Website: home-depot
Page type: review-order
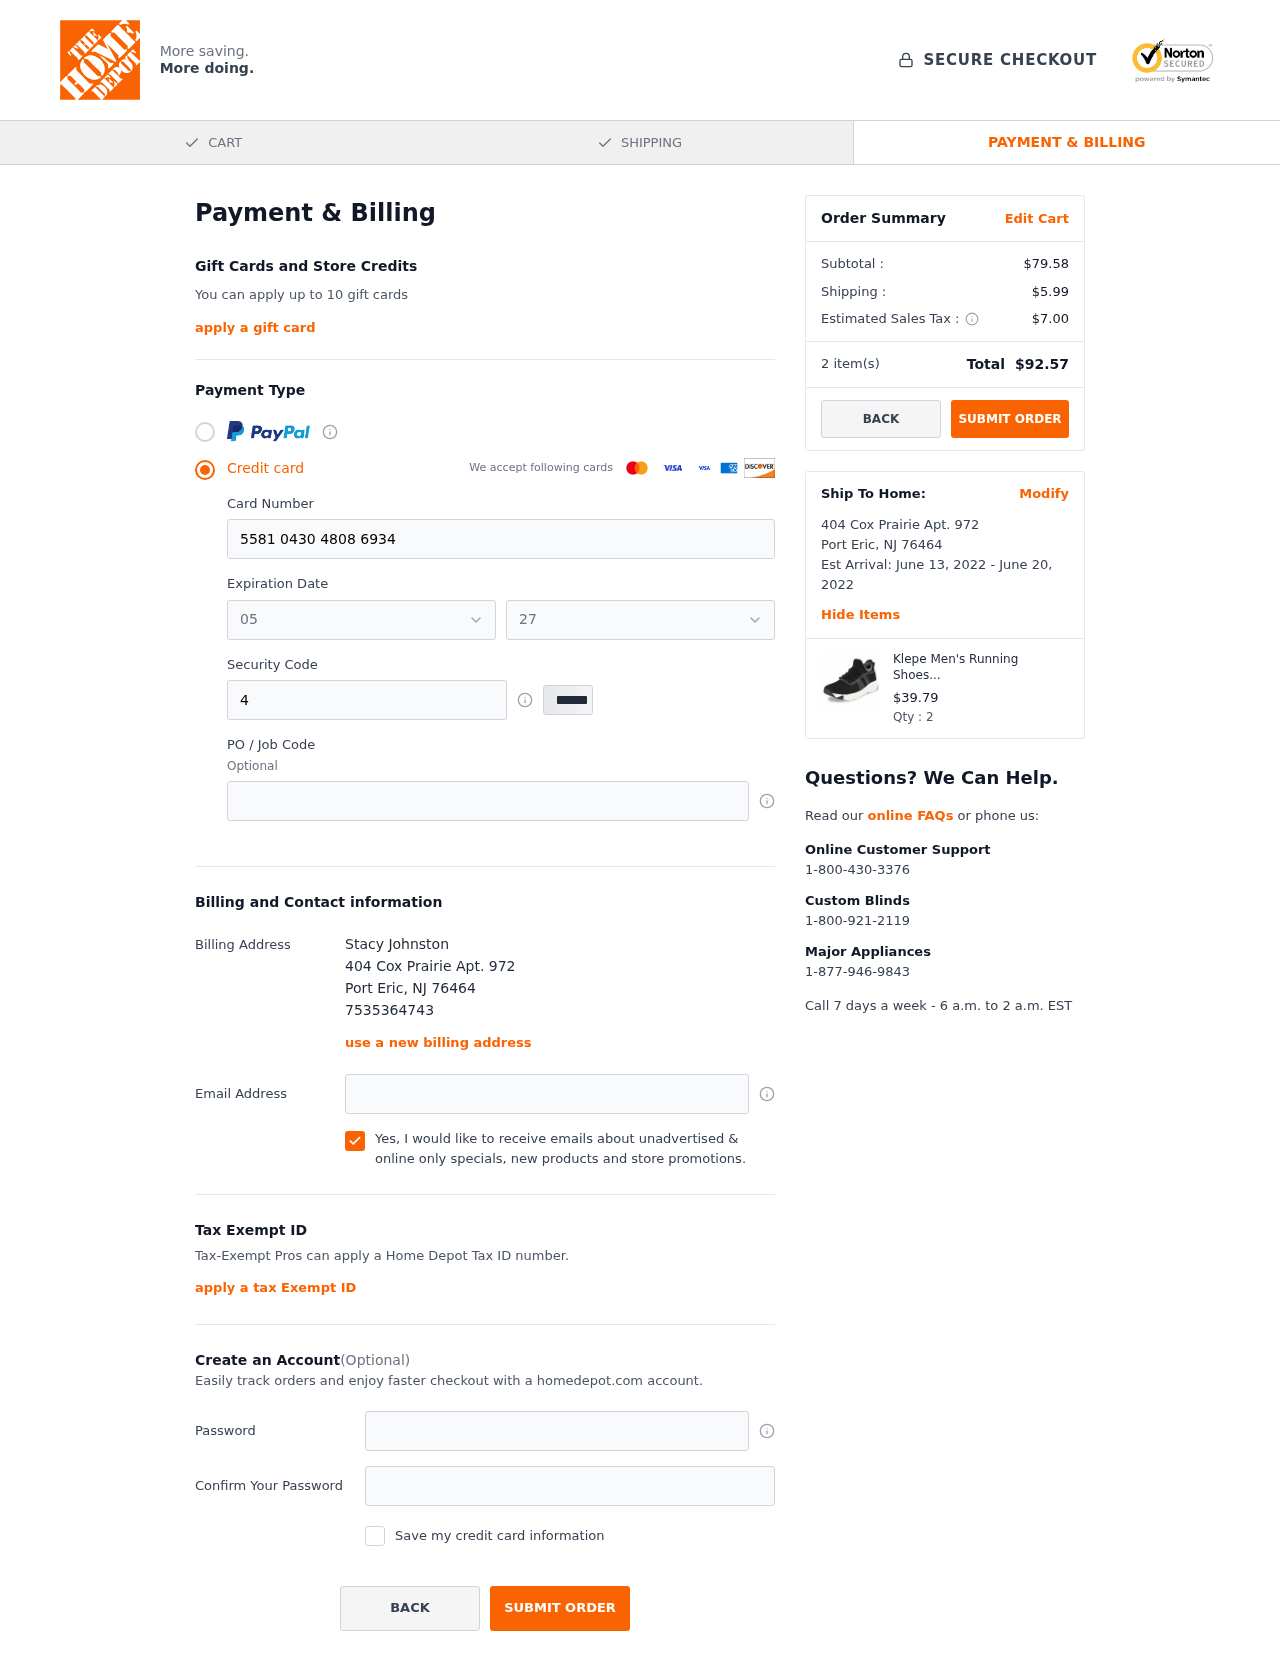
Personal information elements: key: PII_CARD_EXPIRY_MONTH
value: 05
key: PII_CARD_EXPIRY_YEAR
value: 27
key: PII_CITY
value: Port Eric
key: PII_FULLNAME
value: Stacy Johnston
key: PII_PHONE
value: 7535364743
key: PII_POSTCODE
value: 76464
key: PII_STATE_ABBR
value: NJ
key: PII_STREET
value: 404 Cox Prairie Apt. 972
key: PII_CARD_NUMBER
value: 5581 0430 4808 6934
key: PII_CARD_CVV
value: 451
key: PII_EMAIL
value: stacy_johnston@hotmail.com
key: PII_STREET2
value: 404 Cox Prairie Apt. 972
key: PII_POSTCODE2
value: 76464
Product elements: key: PRODUCT1_NAME
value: Klepe Men's Running Shoes-8 UK (40 EU) (7 US) (KP031/BLK)
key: PRODUCT1_PRICE
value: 39.79
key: PRODUCT1_QUANTITY
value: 2
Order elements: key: ORDER_SUBTOTAL
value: $79.58
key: ORDER_SHIPPING_COST
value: $5.99
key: ORDER_TAX
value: $7.00
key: ORDER_NUM_ITEMS
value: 2
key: ORDER_TOTAL
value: $92.57
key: ORDER_SHIPPING_DATE
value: June 13, 2022
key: ORDER_DELIVERY_DATE
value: June 20, 2022